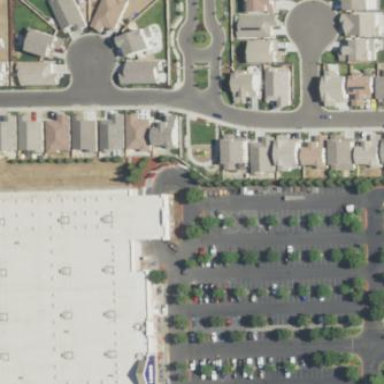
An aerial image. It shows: Parking area with asphalt surface.